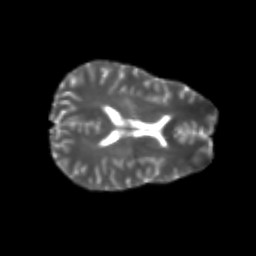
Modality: T2w
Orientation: axial
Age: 24
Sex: female
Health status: healthy
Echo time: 0.074 s